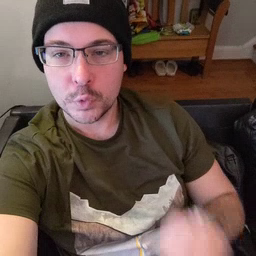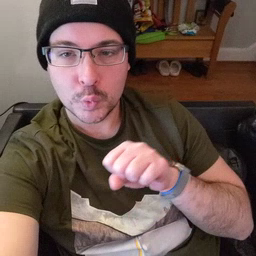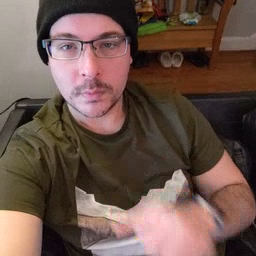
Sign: shoe